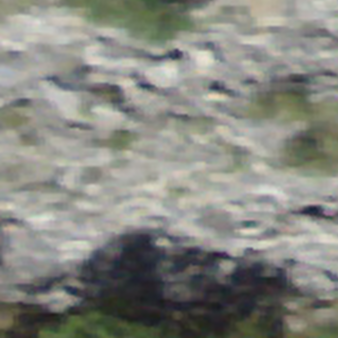
Label: other